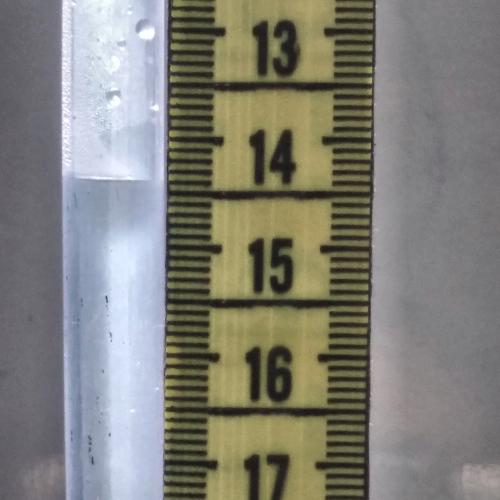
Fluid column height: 14.4 cm